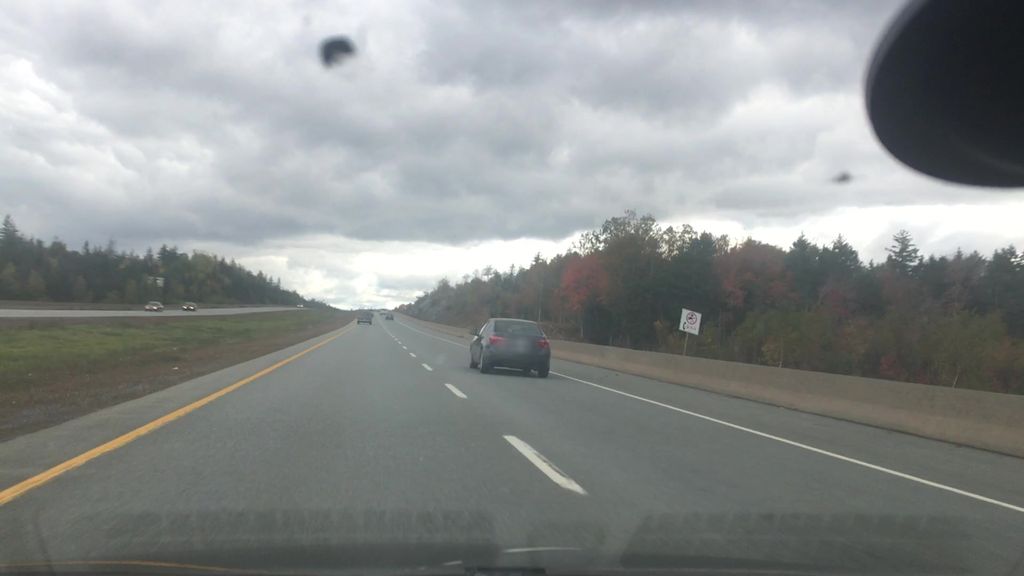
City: halifax